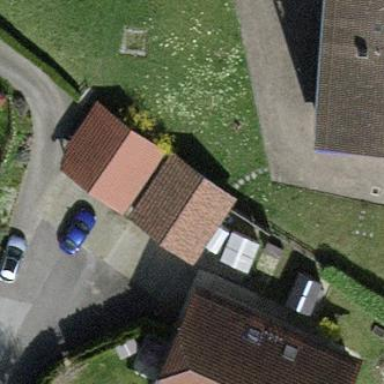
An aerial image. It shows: Garage.